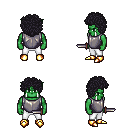
a pixel art fantasy rpg character, male body template, orc, green skin, steel chest armor, white pants, raven curly afro hairstyle, gold boots, dagger, four views (front, back, left, right), 2x2 character sprite sheet, small pixel art, hard edges, no anti-aliasing